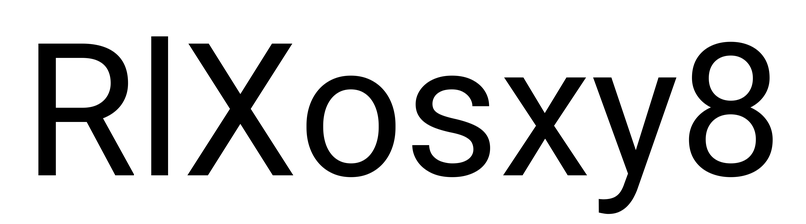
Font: Roboto_Regular